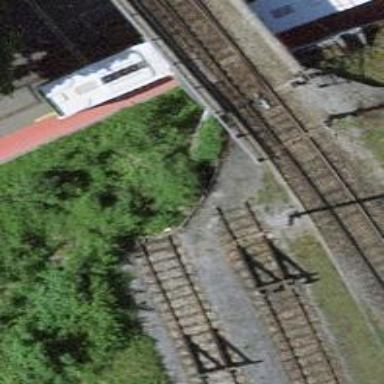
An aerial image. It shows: Railway buffer stop.